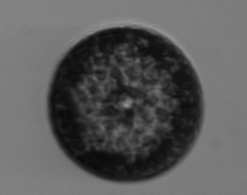
Label: Coscinodiscus